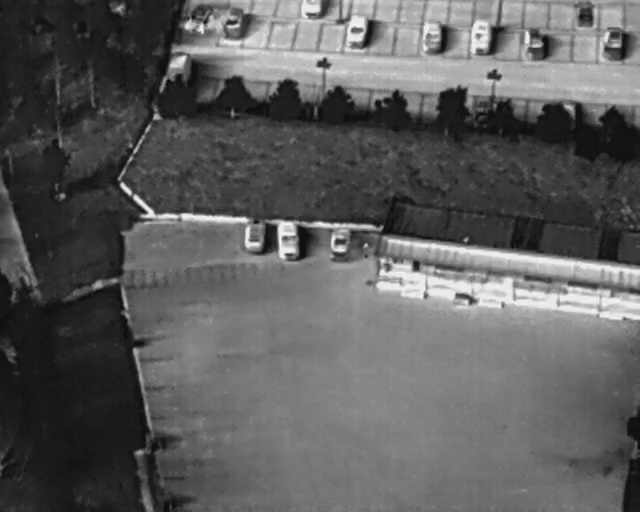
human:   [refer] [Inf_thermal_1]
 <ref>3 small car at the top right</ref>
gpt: <box>[[93, 6, 98, 10, 2], [81, 6, 86, 10, 2], [89, 1, 93, 4, 2]]</box>

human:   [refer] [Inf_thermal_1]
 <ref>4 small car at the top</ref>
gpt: <box>[[52, 4, 58, 8, 7], [64, 5, 70, 8, 2], [28, 1, 33, 5, 29], [33, 2, 38, 6, 2]]</box>

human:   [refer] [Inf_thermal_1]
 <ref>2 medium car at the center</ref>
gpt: <box>[[36, 43, 42, 47, 2], [41, 44, 48, 48, 175]]</box>